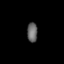
Tissue: lung
Cell type: Endothelial cells
Senescence score: 0.6303
Nuclear area (px): 202
Mean DAPI intensity: 99.757